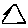
Label: triangle